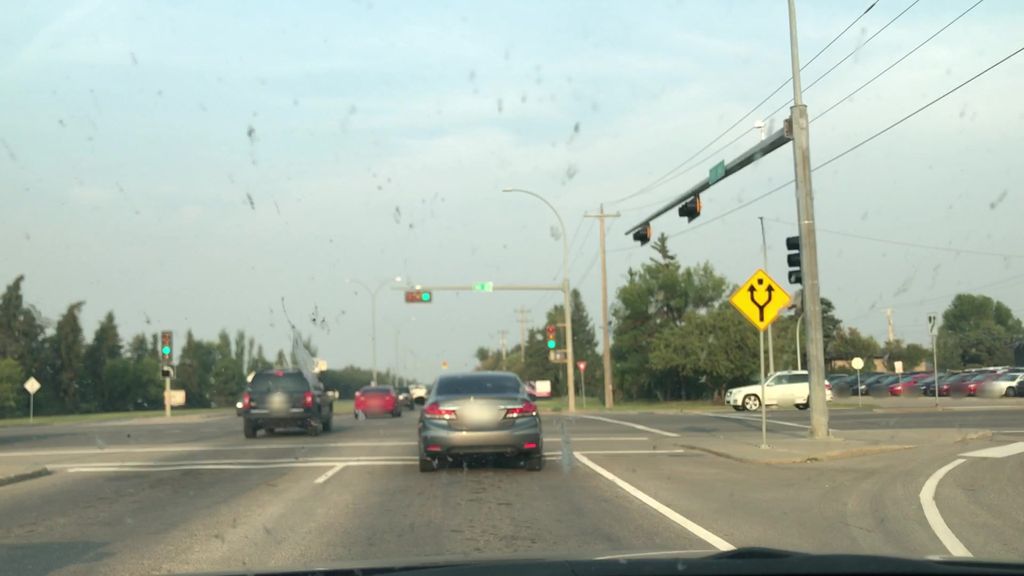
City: edmonton